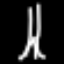
Label: The Eiffel Tower